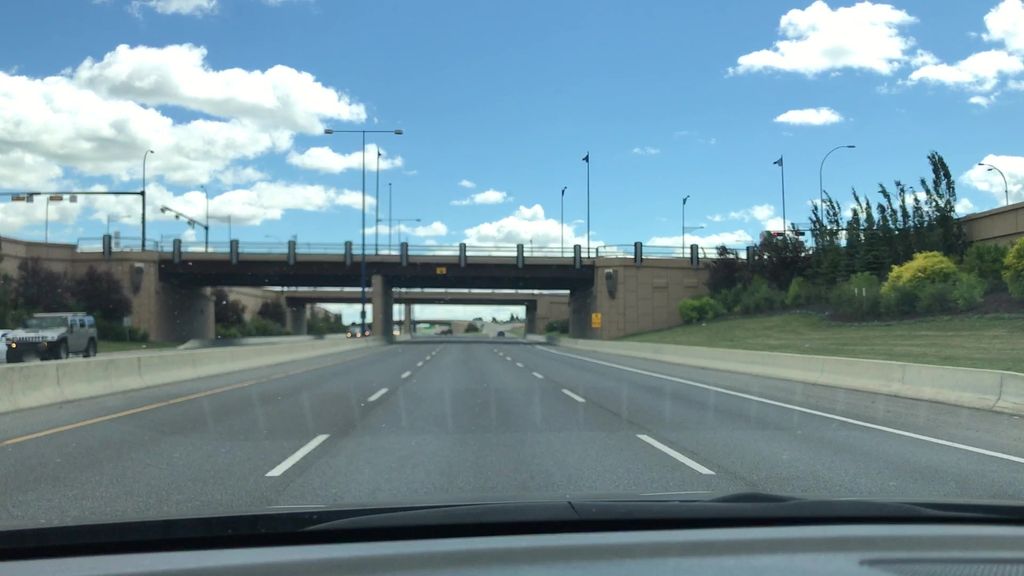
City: edmonton